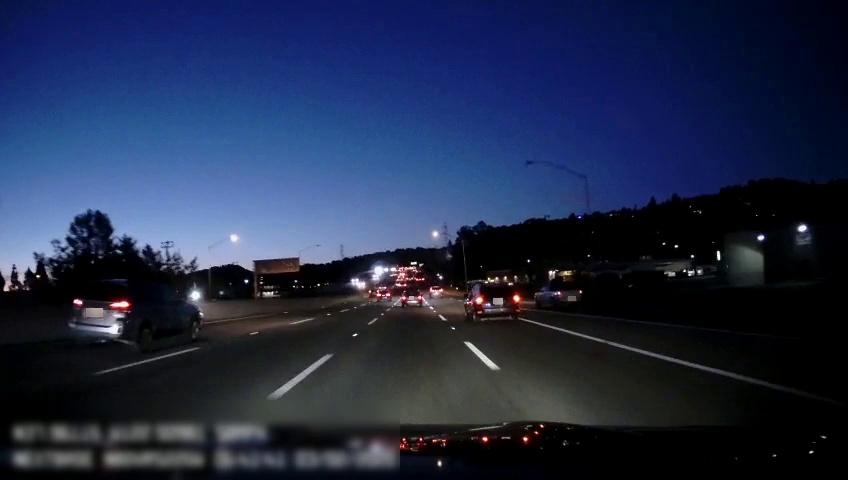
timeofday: Night
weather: Other
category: Drivable Space
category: Vehicles | SUV
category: Vehicles | Car
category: Vehicles | SUV
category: Vehicles | Car
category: Vehicles | Car
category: Vehicles | Truck
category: Vehicles | SUV
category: Lanes | Current Lane
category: Lanes | Current Lane
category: Lanes | Alternate Lane
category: Lanes | Alternate Lane
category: Lanes | Alternate Lane
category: Lanes | Alternate Lane